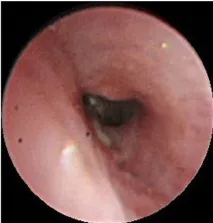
(E) The rigidity of the distal trachea had increased.
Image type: endoscopy (airway_endoscopy)